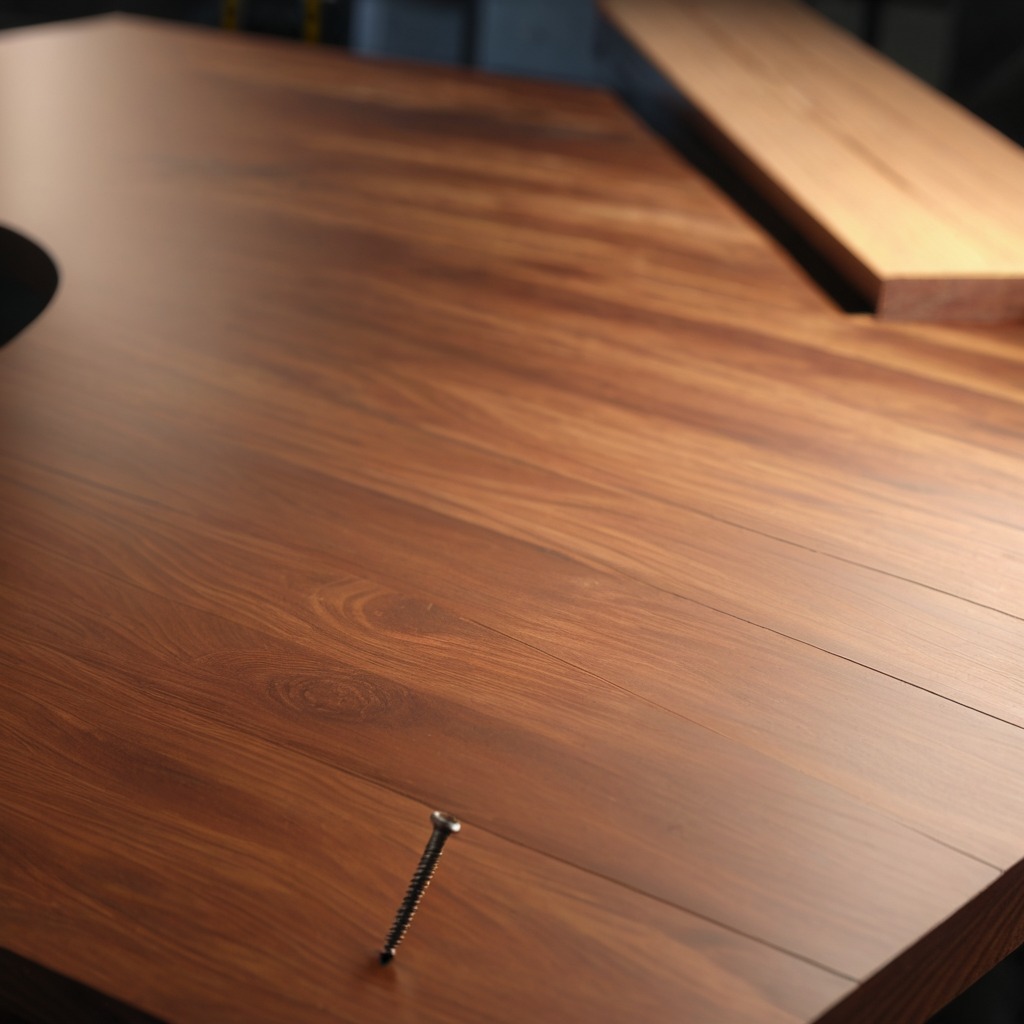
A metal screw is lying on a wooden table in a carpentry studio.